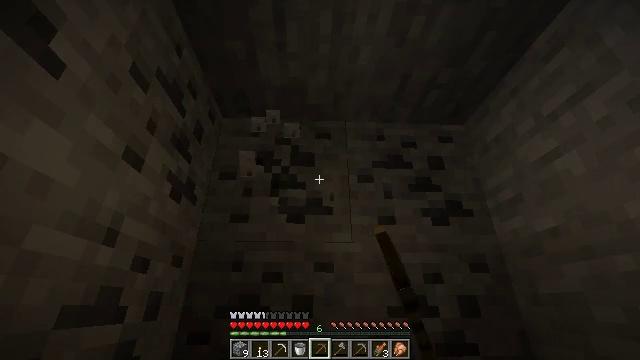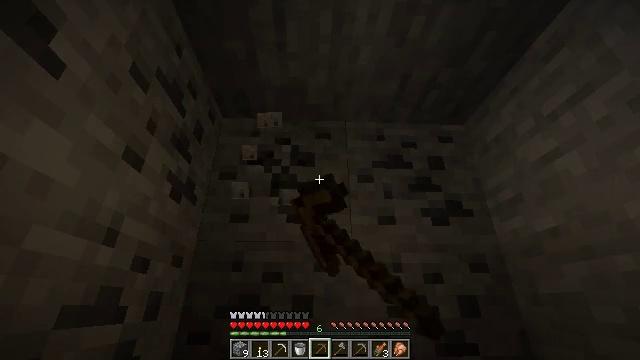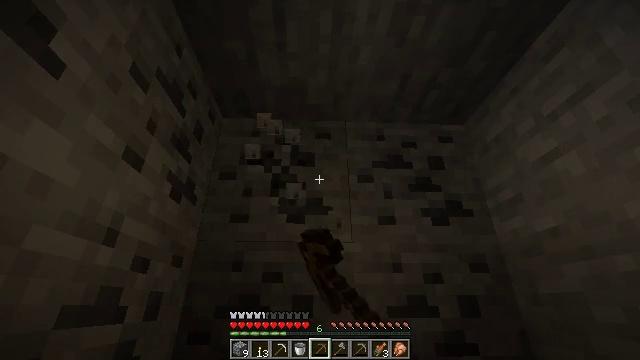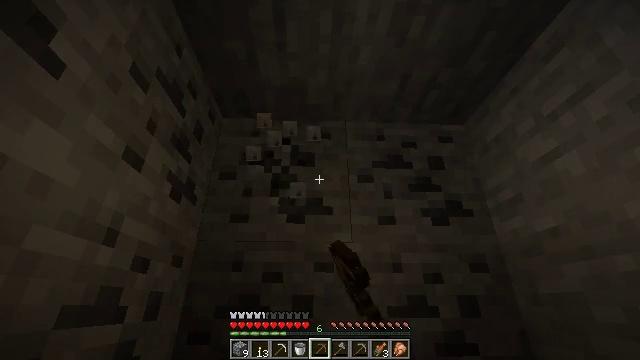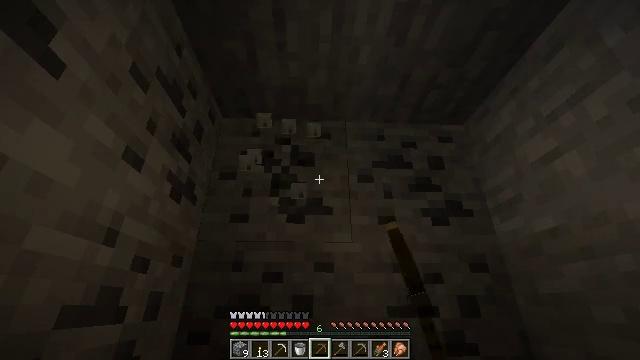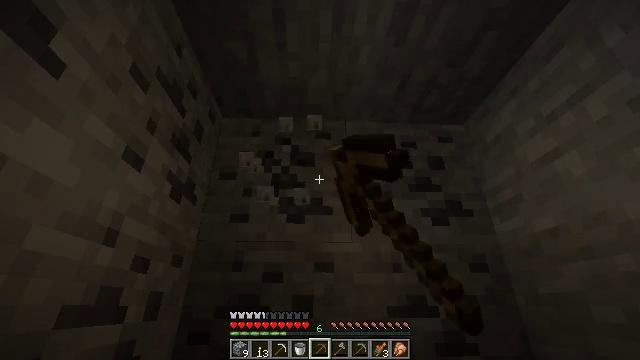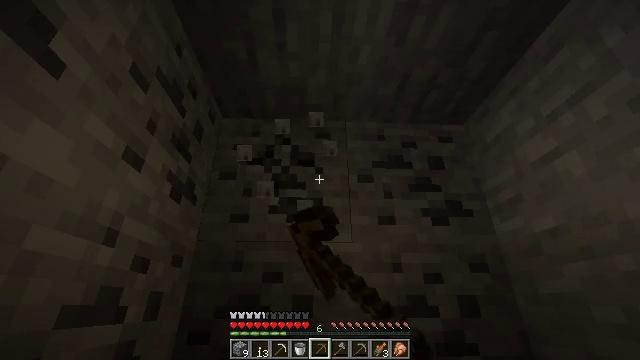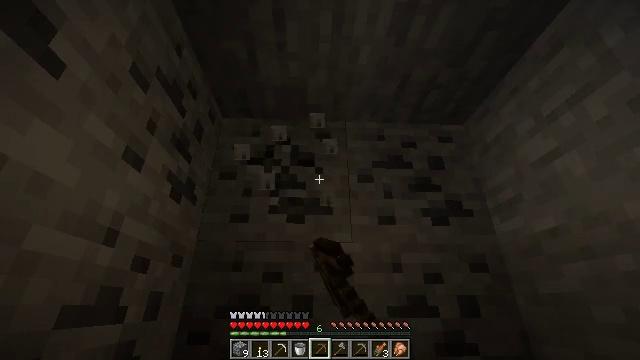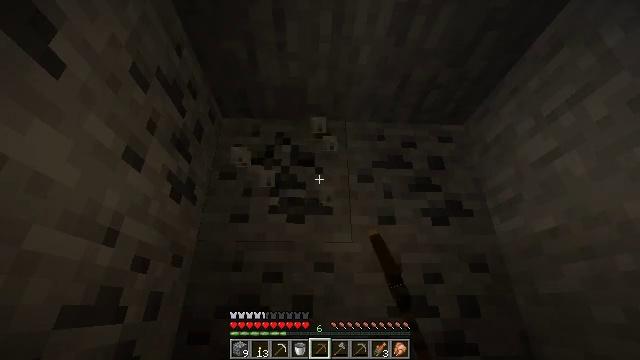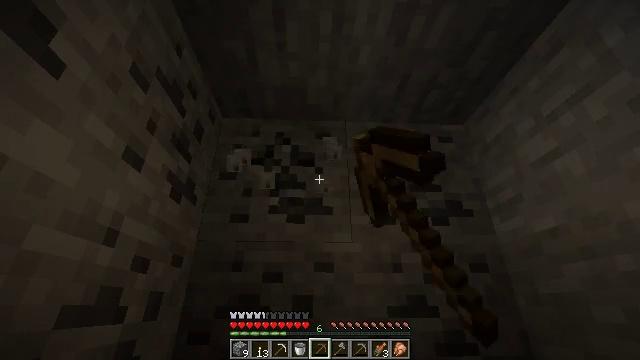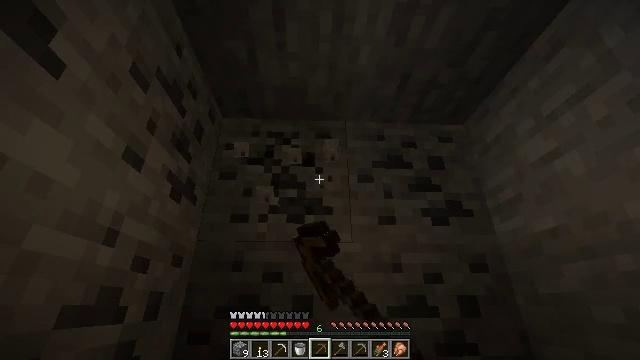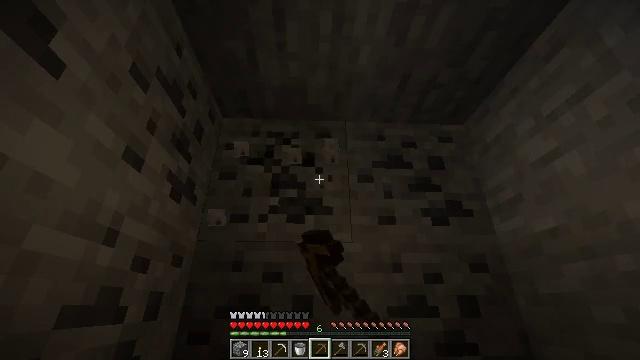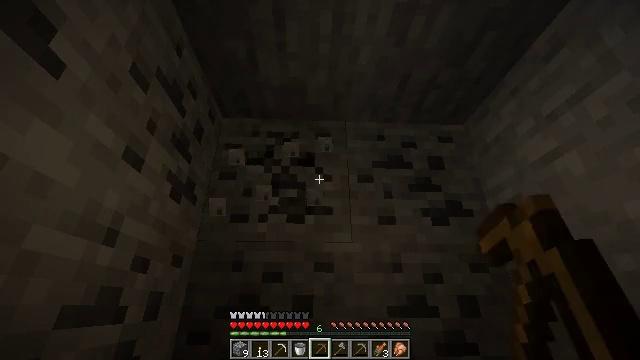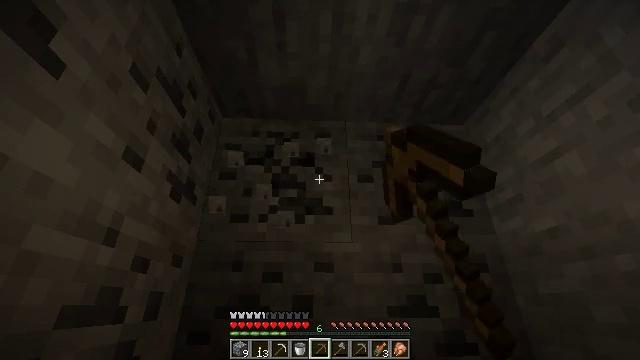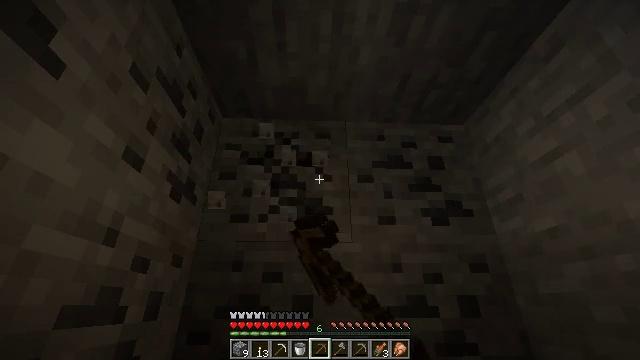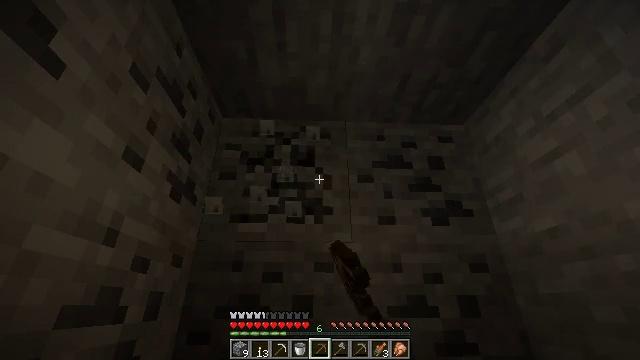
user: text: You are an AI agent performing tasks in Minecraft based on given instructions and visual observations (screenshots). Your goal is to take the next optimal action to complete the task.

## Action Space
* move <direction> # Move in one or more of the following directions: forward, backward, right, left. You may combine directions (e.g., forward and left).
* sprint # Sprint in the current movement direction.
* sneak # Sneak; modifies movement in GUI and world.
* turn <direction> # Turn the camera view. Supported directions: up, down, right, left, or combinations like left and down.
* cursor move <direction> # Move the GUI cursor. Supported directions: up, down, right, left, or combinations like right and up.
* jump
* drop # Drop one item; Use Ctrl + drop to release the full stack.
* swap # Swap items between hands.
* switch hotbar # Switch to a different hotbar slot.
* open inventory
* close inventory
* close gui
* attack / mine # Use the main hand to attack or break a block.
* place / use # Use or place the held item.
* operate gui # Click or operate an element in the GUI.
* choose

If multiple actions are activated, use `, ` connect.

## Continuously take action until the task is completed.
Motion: motion action
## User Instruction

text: Find and mine the coal ore.
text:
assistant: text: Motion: attack / mine
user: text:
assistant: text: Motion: attack / mine
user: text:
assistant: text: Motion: attack / mine
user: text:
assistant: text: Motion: attack / mine
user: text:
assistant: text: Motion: attack / mine
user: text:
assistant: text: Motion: attack / mine
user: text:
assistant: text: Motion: attack / mine
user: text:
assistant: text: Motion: attack / mine
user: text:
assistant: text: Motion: attack / mine
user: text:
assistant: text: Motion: attack / mine
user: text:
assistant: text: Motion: attack / mine
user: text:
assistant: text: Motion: attack / mine
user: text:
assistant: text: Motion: attack / mine
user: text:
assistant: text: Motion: attack / mine
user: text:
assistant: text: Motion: attack / mine
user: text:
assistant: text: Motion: attack / mine
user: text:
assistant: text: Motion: attack / mine
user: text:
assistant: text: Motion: attack / mine
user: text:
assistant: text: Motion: attack / mine
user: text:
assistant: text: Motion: attack / mine
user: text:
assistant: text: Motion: attack / mine
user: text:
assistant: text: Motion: attack / mine
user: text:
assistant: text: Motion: attack / mine
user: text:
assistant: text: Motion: attack / mine
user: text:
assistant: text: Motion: attack / mine
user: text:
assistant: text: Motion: attack / mine
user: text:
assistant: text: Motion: attack / mine
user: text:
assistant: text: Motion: attack / mine
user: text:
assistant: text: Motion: attack / mine
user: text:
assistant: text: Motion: attack / mine